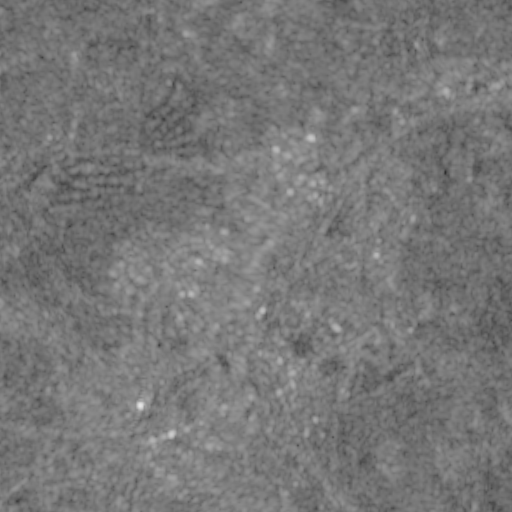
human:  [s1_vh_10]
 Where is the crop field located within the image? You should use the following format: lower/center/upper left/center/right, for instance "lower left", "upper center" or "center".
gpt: The crop field is located in the upper left of the image.
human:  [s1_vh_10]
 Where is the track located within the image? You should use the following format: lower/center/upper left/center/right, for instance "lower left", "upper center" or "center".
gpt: The track is located in the lower right of the image.
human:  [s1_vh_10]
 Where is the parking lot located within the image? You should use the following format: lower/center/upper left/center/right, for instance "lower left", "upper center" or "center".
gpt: There is no parking lot in the image.

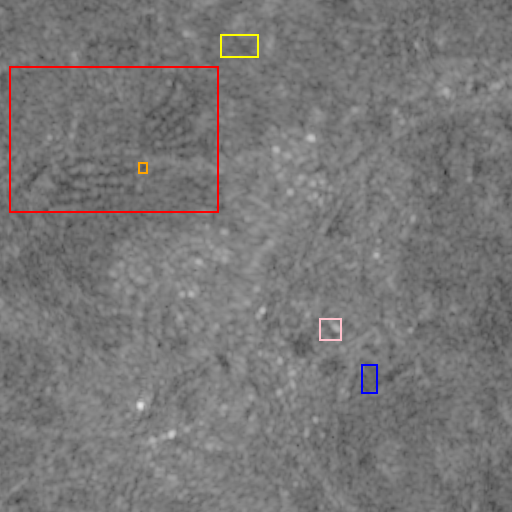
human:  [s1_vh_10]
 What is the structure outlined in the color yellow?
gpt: The structure outlined in yellow is a crop field.
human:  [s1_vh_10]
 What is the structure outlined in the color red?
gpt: The structure outlined in red is a park.
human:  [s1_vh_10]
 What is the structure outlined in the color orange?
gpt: The structure outlined in orange is a parking lot.
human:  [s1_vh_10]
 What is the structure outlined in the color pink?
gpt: The structure outlined in pink is a stadium.
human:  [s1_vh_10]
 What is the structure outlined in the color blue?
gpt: The structure outlined in blue is a track.
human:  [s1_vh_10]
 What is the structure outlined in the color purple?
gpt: There is no purple outline.